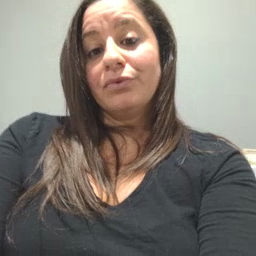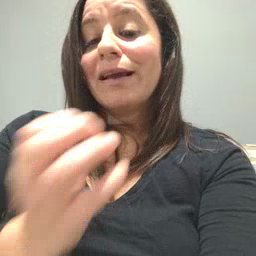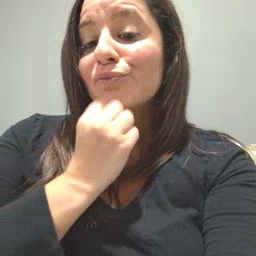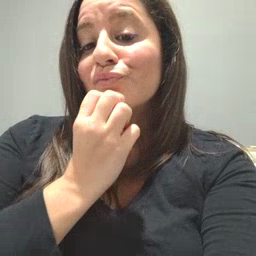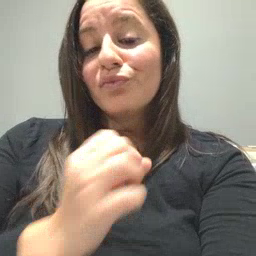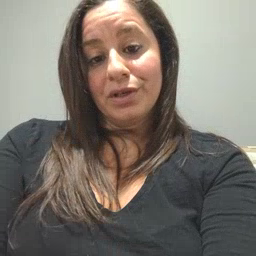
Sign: underwear